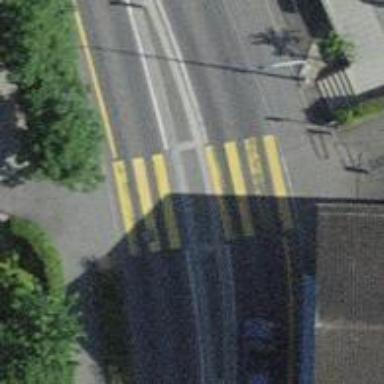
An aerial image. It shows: Uncontrolled zebra crossing with island. The crossing is marked with zebra stripes.